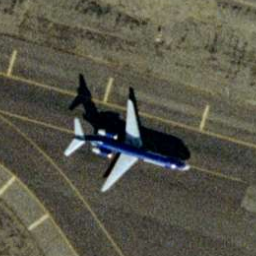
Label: airplane